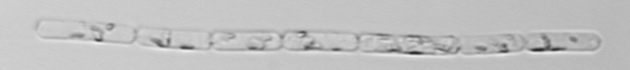
Label: Dactyliosolen_fragilissimus